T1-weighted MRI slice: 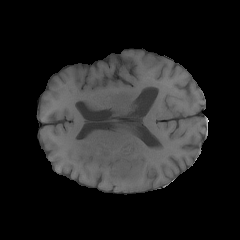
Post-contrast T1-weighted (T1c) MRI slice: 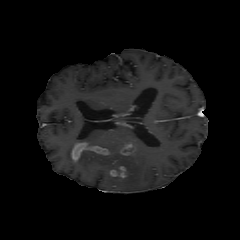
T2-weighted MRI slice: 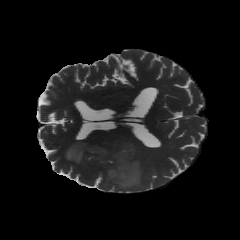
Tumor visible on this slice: yes